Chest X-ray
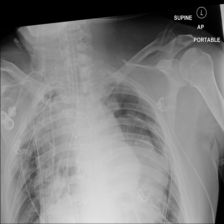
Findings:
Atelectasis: negative
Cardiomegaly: negative
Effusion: negative
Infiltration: negative
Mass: negative
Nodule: negative
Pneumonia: negative
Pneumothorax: negative
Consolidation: negative
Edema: negative
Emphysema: negative
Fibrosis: negative
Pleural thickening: negative
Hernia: negative